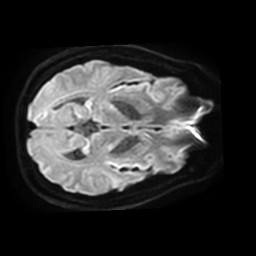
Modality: TRACE
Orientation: axial
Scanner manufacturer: philips
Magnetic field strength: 3 T
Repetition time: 4.642 s
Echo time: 0.07429 s